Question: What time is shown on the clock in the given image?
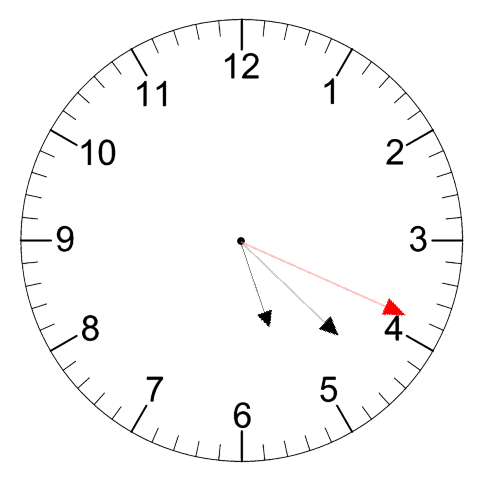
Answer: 05:22:19